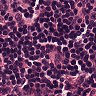
Metastatic tissue present: no